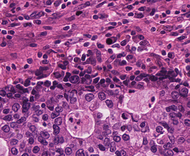
Tumor epithelial tissue: yes
Tumor-associated stroma tissue: yes
Normal tissue: no